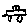
Label: car